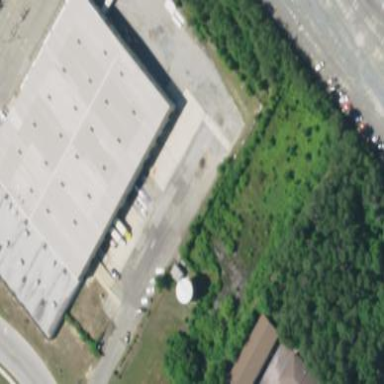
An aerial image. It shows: Industrial building with gabled roof.